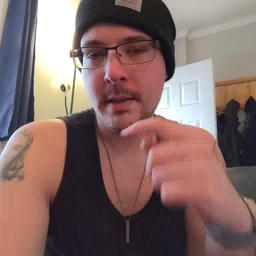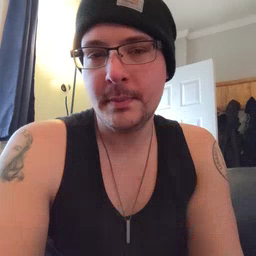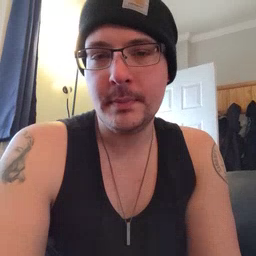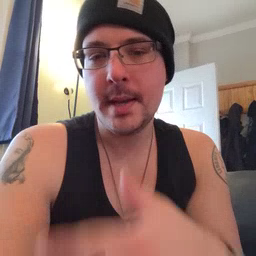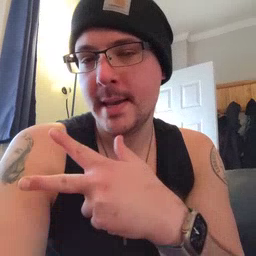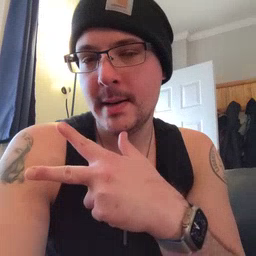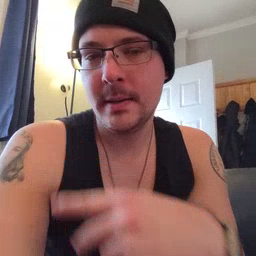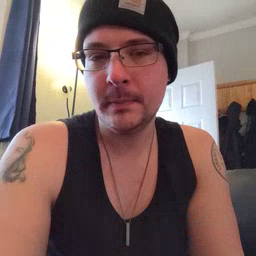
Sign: hen